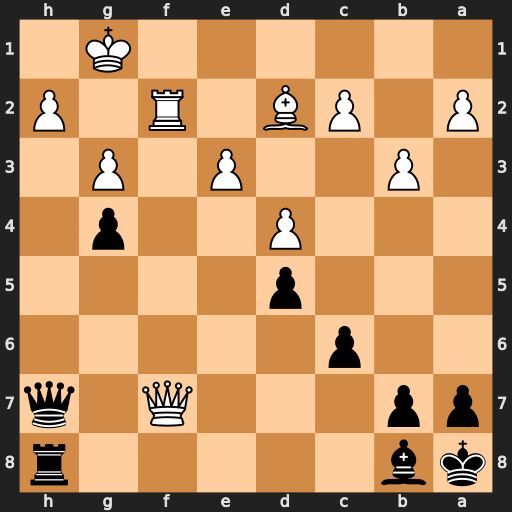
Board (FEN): kb5r/pp3Q1q/2p5/3p4/3P2p1/1P2P1P1/P1PB1R1P/6K1
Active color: b
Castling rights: -
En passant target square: -
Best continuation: Bxg3 Qxh7 Bxf2+ Kxf2 Rxh7